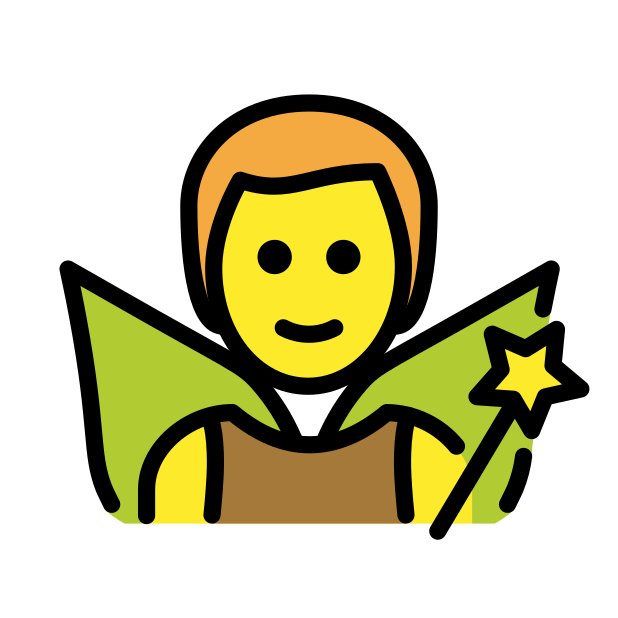
man fairy